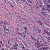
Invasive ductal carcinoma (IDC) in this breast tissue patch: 1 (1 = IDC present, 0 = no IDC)